Question: I get a warning in Visual Studio when I reference the latest version of Microsoft.Scripting (the one included with IronPython).
Is it possible to deploy / use them side by side in the same application?
Is there a better / more dynamic way to instantiate the runtimes?
'''
private ScriptRuntime GetScriptRuntime()
{
if ("IronRuby".Equals(scriptUnit.Type))
{
return IronRuby.Ruby.CreateRuntime();
}
if ("IronPython".Equals(scriptUnit.Type))
{
return IronPython.Hosting.Python.CreateRuntime();
}
throw new Exception("Unknown Script Type [" + scriptUnit.Type + "]");
}
'''

'''
Text of Warning - Module 'Microsoft.Scripting, Version=1.0.0.0, Culture=neutral, PublicKeyToken=31bf3856ad364e35' should be referenced.
'''
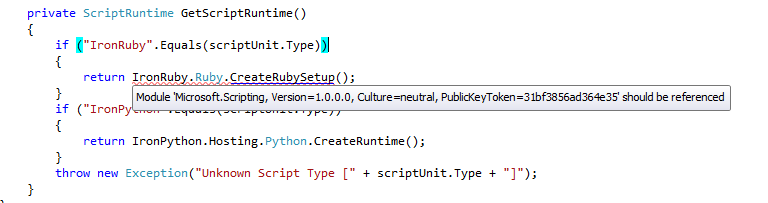
Answer: It is possible, you just have to find versions that are built with the same core .dlls or build both by yourserf.